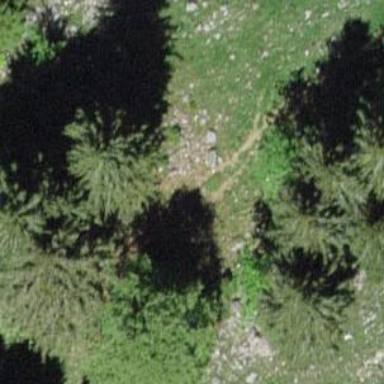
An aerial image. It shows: Evergreen needle-leaved forest.